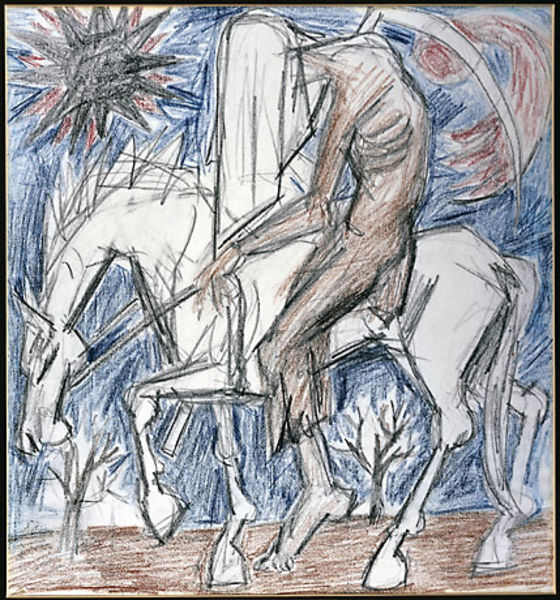
Titel: Death on Horseback, Death on Horseback
Künstler: Natal'ia Sergeevna Goncharova
Standort: Amherst (Massachusetts, USA)
Institution: Mead Art Museum, Amherst College
Schlagwörter: blue, red, white, black, dark, portrait, brown, hand, african, life, man, nude, tree, sun, death, drawing, mouth, illustration, sketch, pen, dead, abstract, person, ink, scale, art, ears, pencil, form, legs, cloth, horse, riding, crayon, hoof, ghost, scepter, body, scythe, skeleton, star, hoofs, pferd, ride, rider, reaper, lance, comet, somber, lefs, scyth, black sun, grim reeper, white horse, decapitated, disproportionate, colored pencil, grim reaper, grim, africam, maked, sensemann